Question: I have the following workspace images of my project

I would like to know what are the highlighted components in Workspace ?
I tried to find out more about it by trying to access its properties but nothing was available. So I deleted them .But know if I try to build my I get 'unresolved external symbol' errors for the methods defined in .
I suppose it acted as some reference to my 'CAD_DLL' project.
But I don't know how do I get those 2 components back again :(.
Any views of how can I achieve this is highly appreciated.
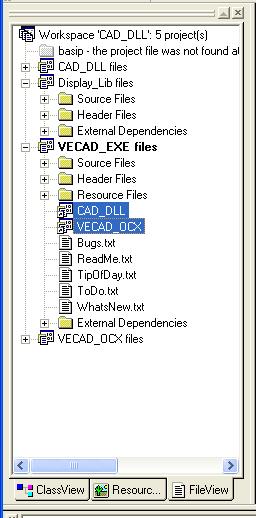
Answer: Those are the dependencies that should be built before building VECAD_EXE project. Probably these project produce .dll that must be linked with main project and because they are missing you receive linking error.
To change dependencies for project go to Project -> Dependencies... menu.